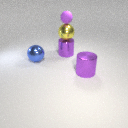
large yellow metal sphere above large purple metal cylinder